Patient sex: F
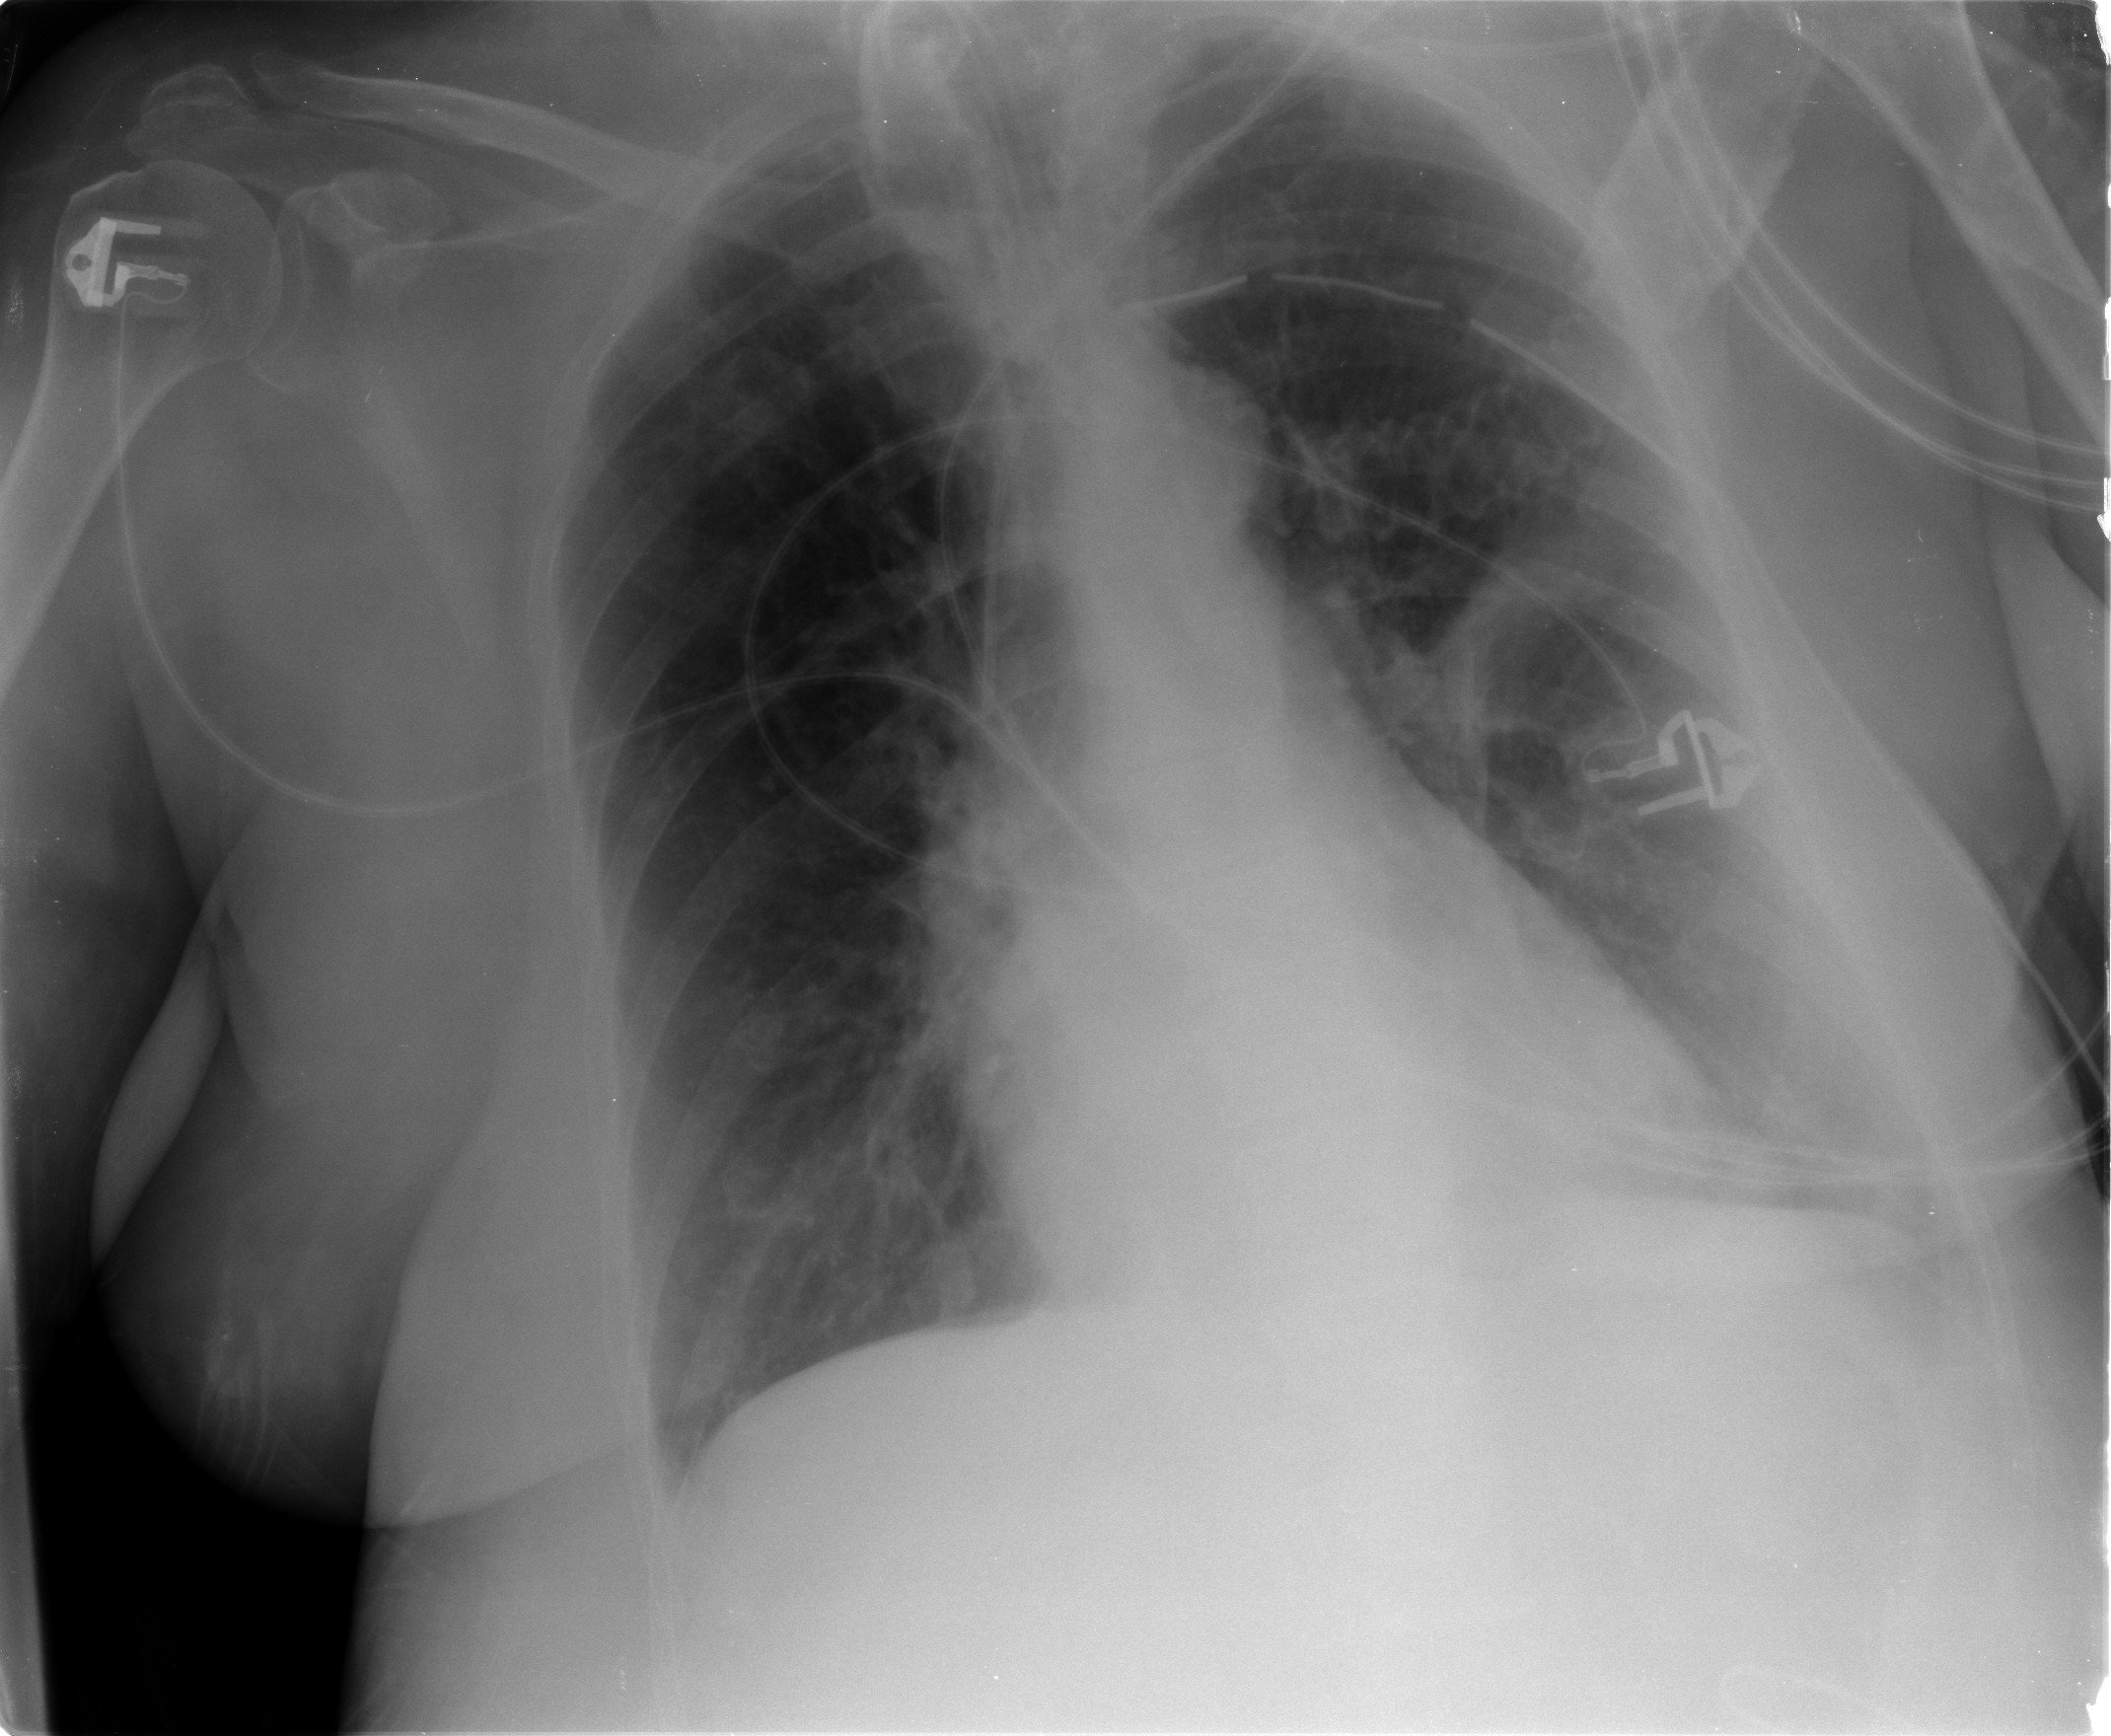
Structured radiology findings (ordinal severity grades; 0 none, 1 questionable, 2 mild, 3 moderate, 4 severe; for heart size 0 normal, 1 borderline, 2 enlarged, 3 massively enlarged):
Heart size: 0
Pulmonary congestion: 1
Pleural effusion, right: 0
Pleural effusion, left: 0
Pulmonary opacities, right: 0
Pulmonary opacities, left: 0
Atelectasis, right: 0
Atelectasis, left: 2